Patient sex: M
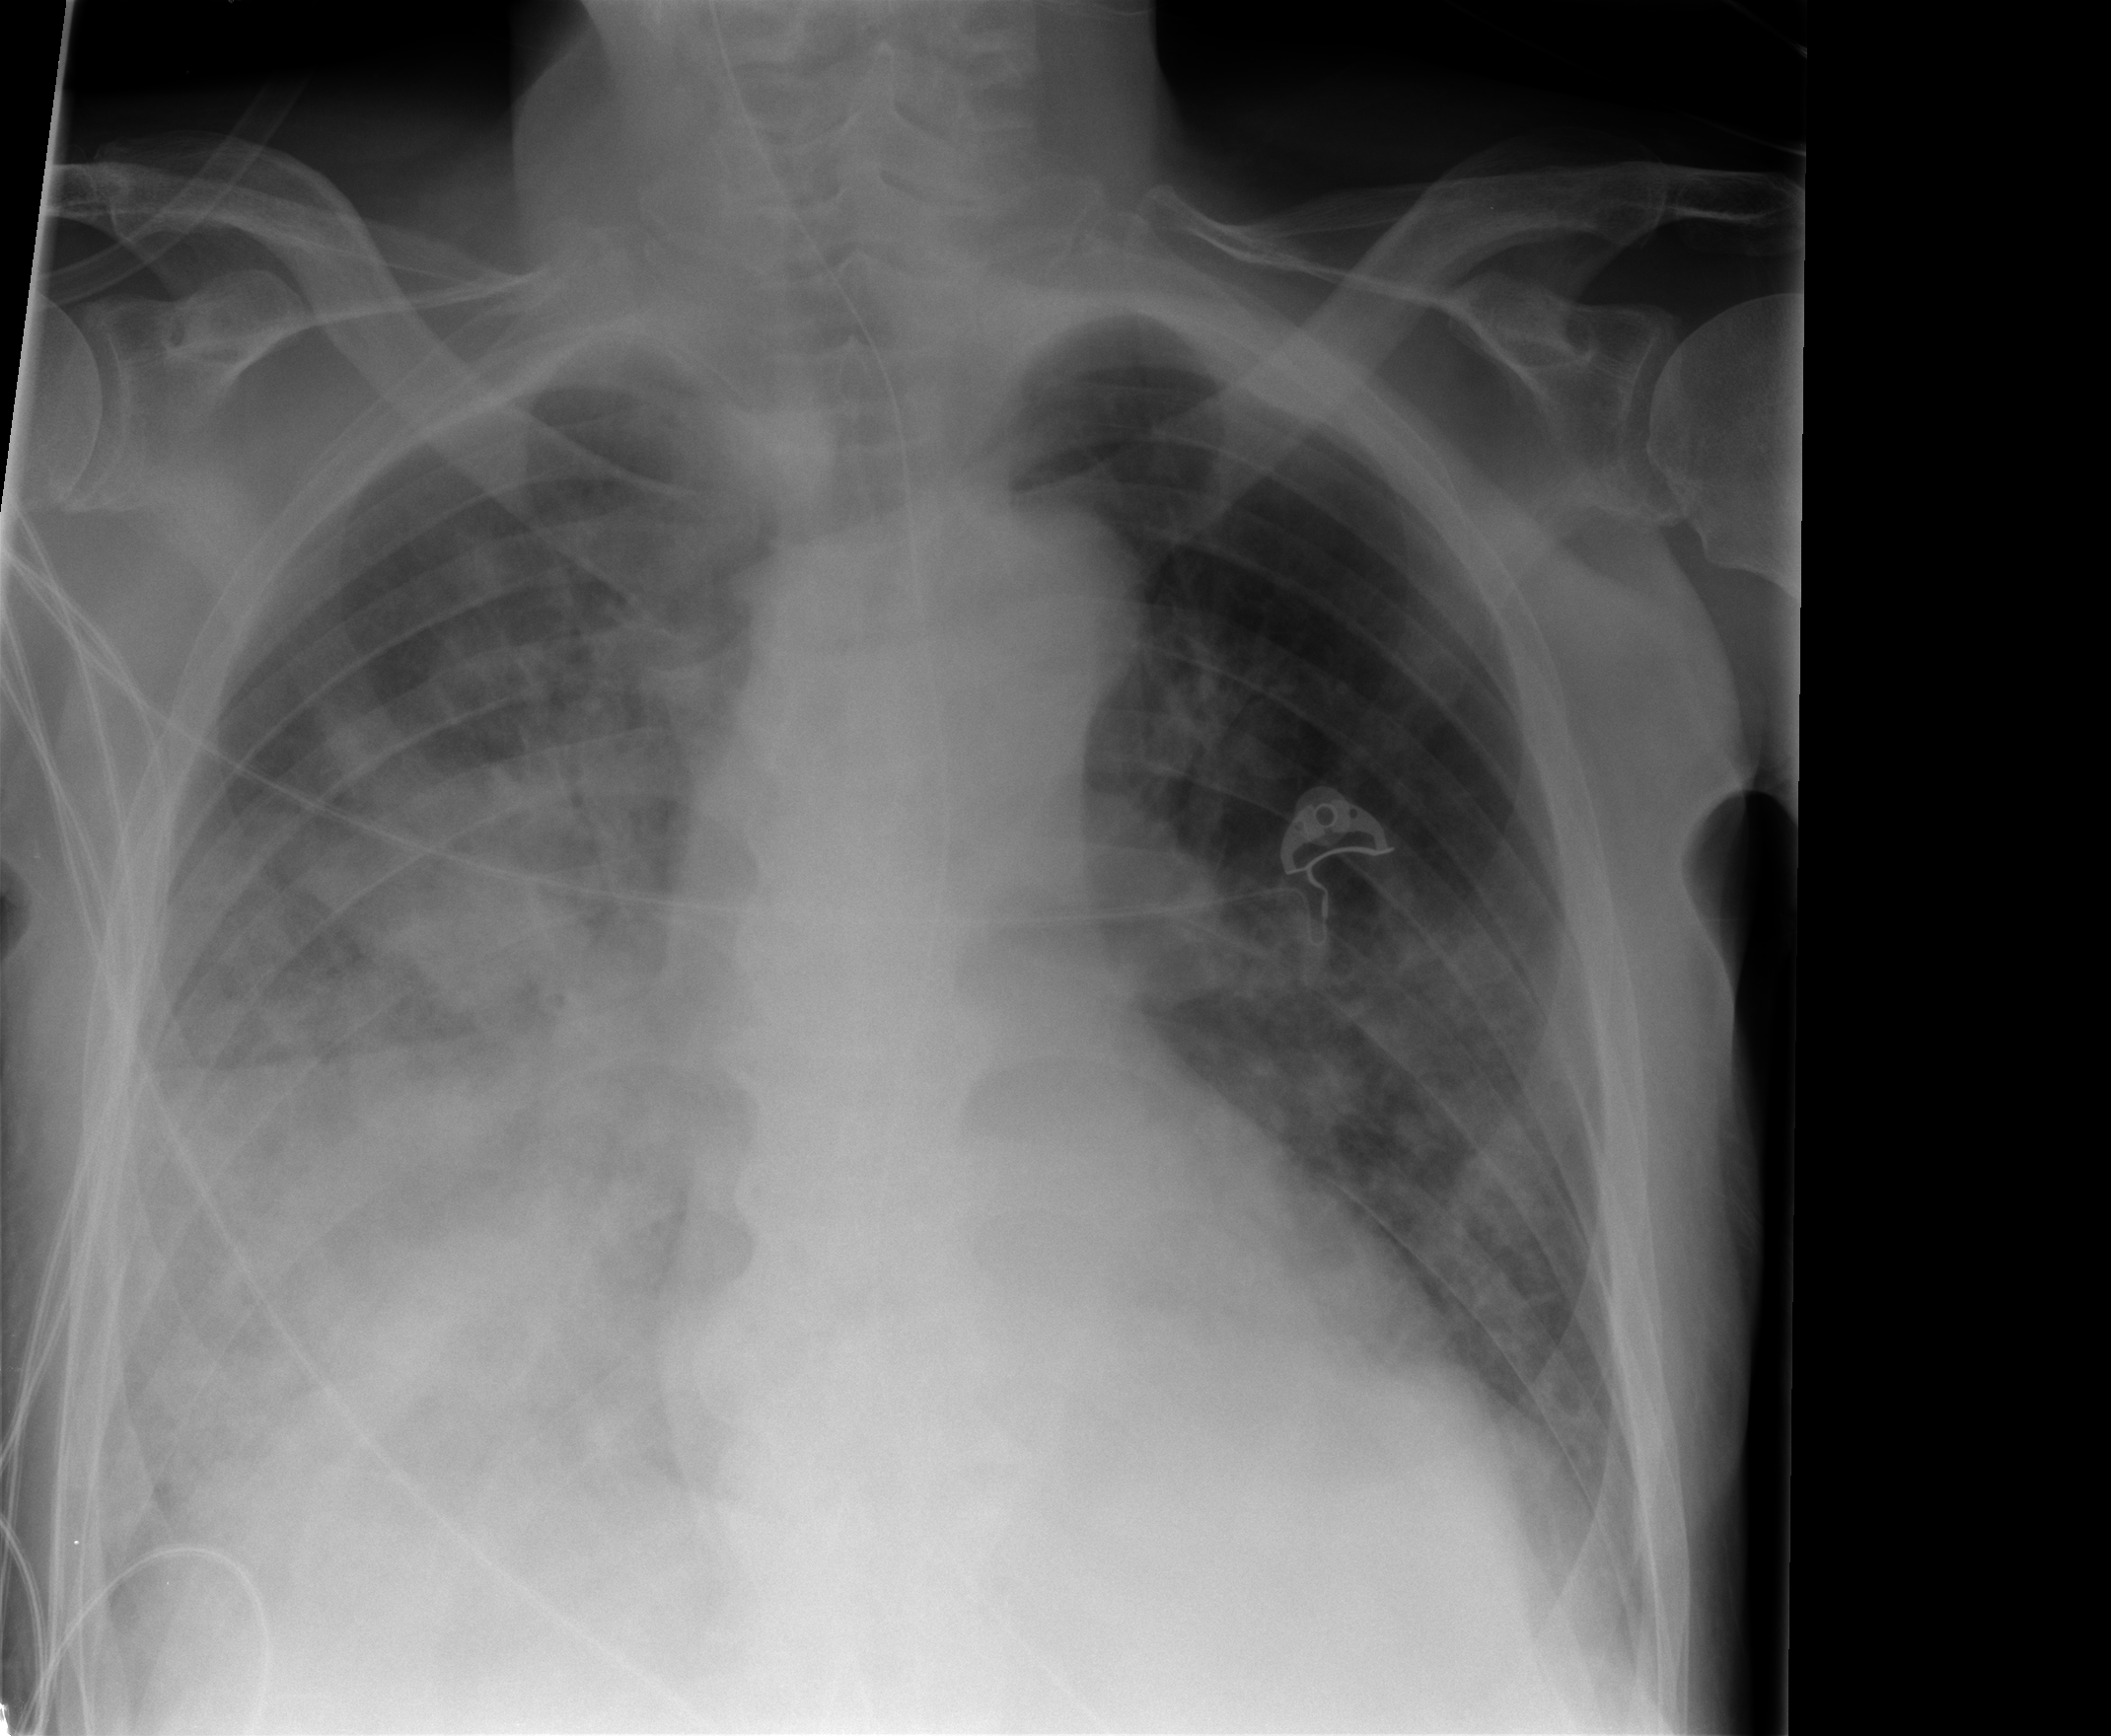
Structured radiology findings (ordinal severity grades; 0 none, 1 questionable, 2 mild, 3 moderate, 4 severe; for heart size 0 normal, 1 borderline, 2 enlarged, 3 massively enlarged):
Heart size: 0
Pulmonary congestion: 1
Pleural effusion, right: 0
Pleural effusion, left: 0
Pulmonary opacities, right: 4
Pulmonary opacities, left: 2
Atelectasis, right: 3
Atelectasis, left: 2